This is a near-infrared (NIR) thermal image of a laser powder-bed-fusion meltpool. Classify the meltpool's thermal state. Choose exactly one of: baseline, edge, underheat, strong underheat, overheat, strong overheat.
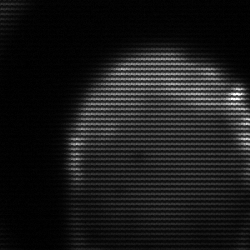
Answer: edge